Field crop: maize
Growth stage: 1
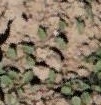
Species: convolvulus